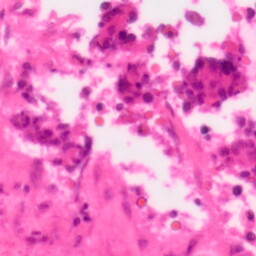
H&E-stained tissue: Colon